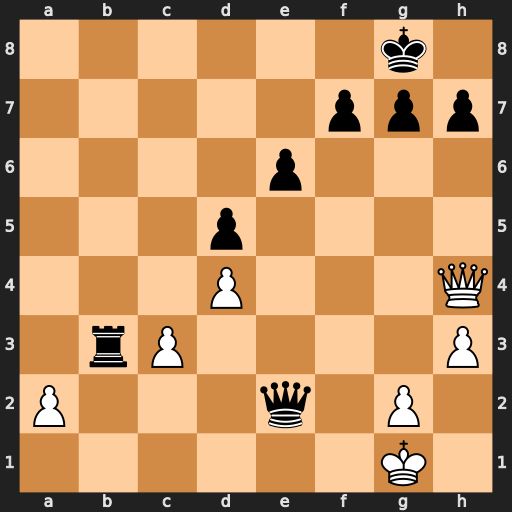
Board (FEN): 6k1/5ppp/4p3/3p4/3P3Q/1rP4P/P3q1P1/6K1
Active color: w
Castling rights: -
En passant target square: -
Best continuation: Qd8#